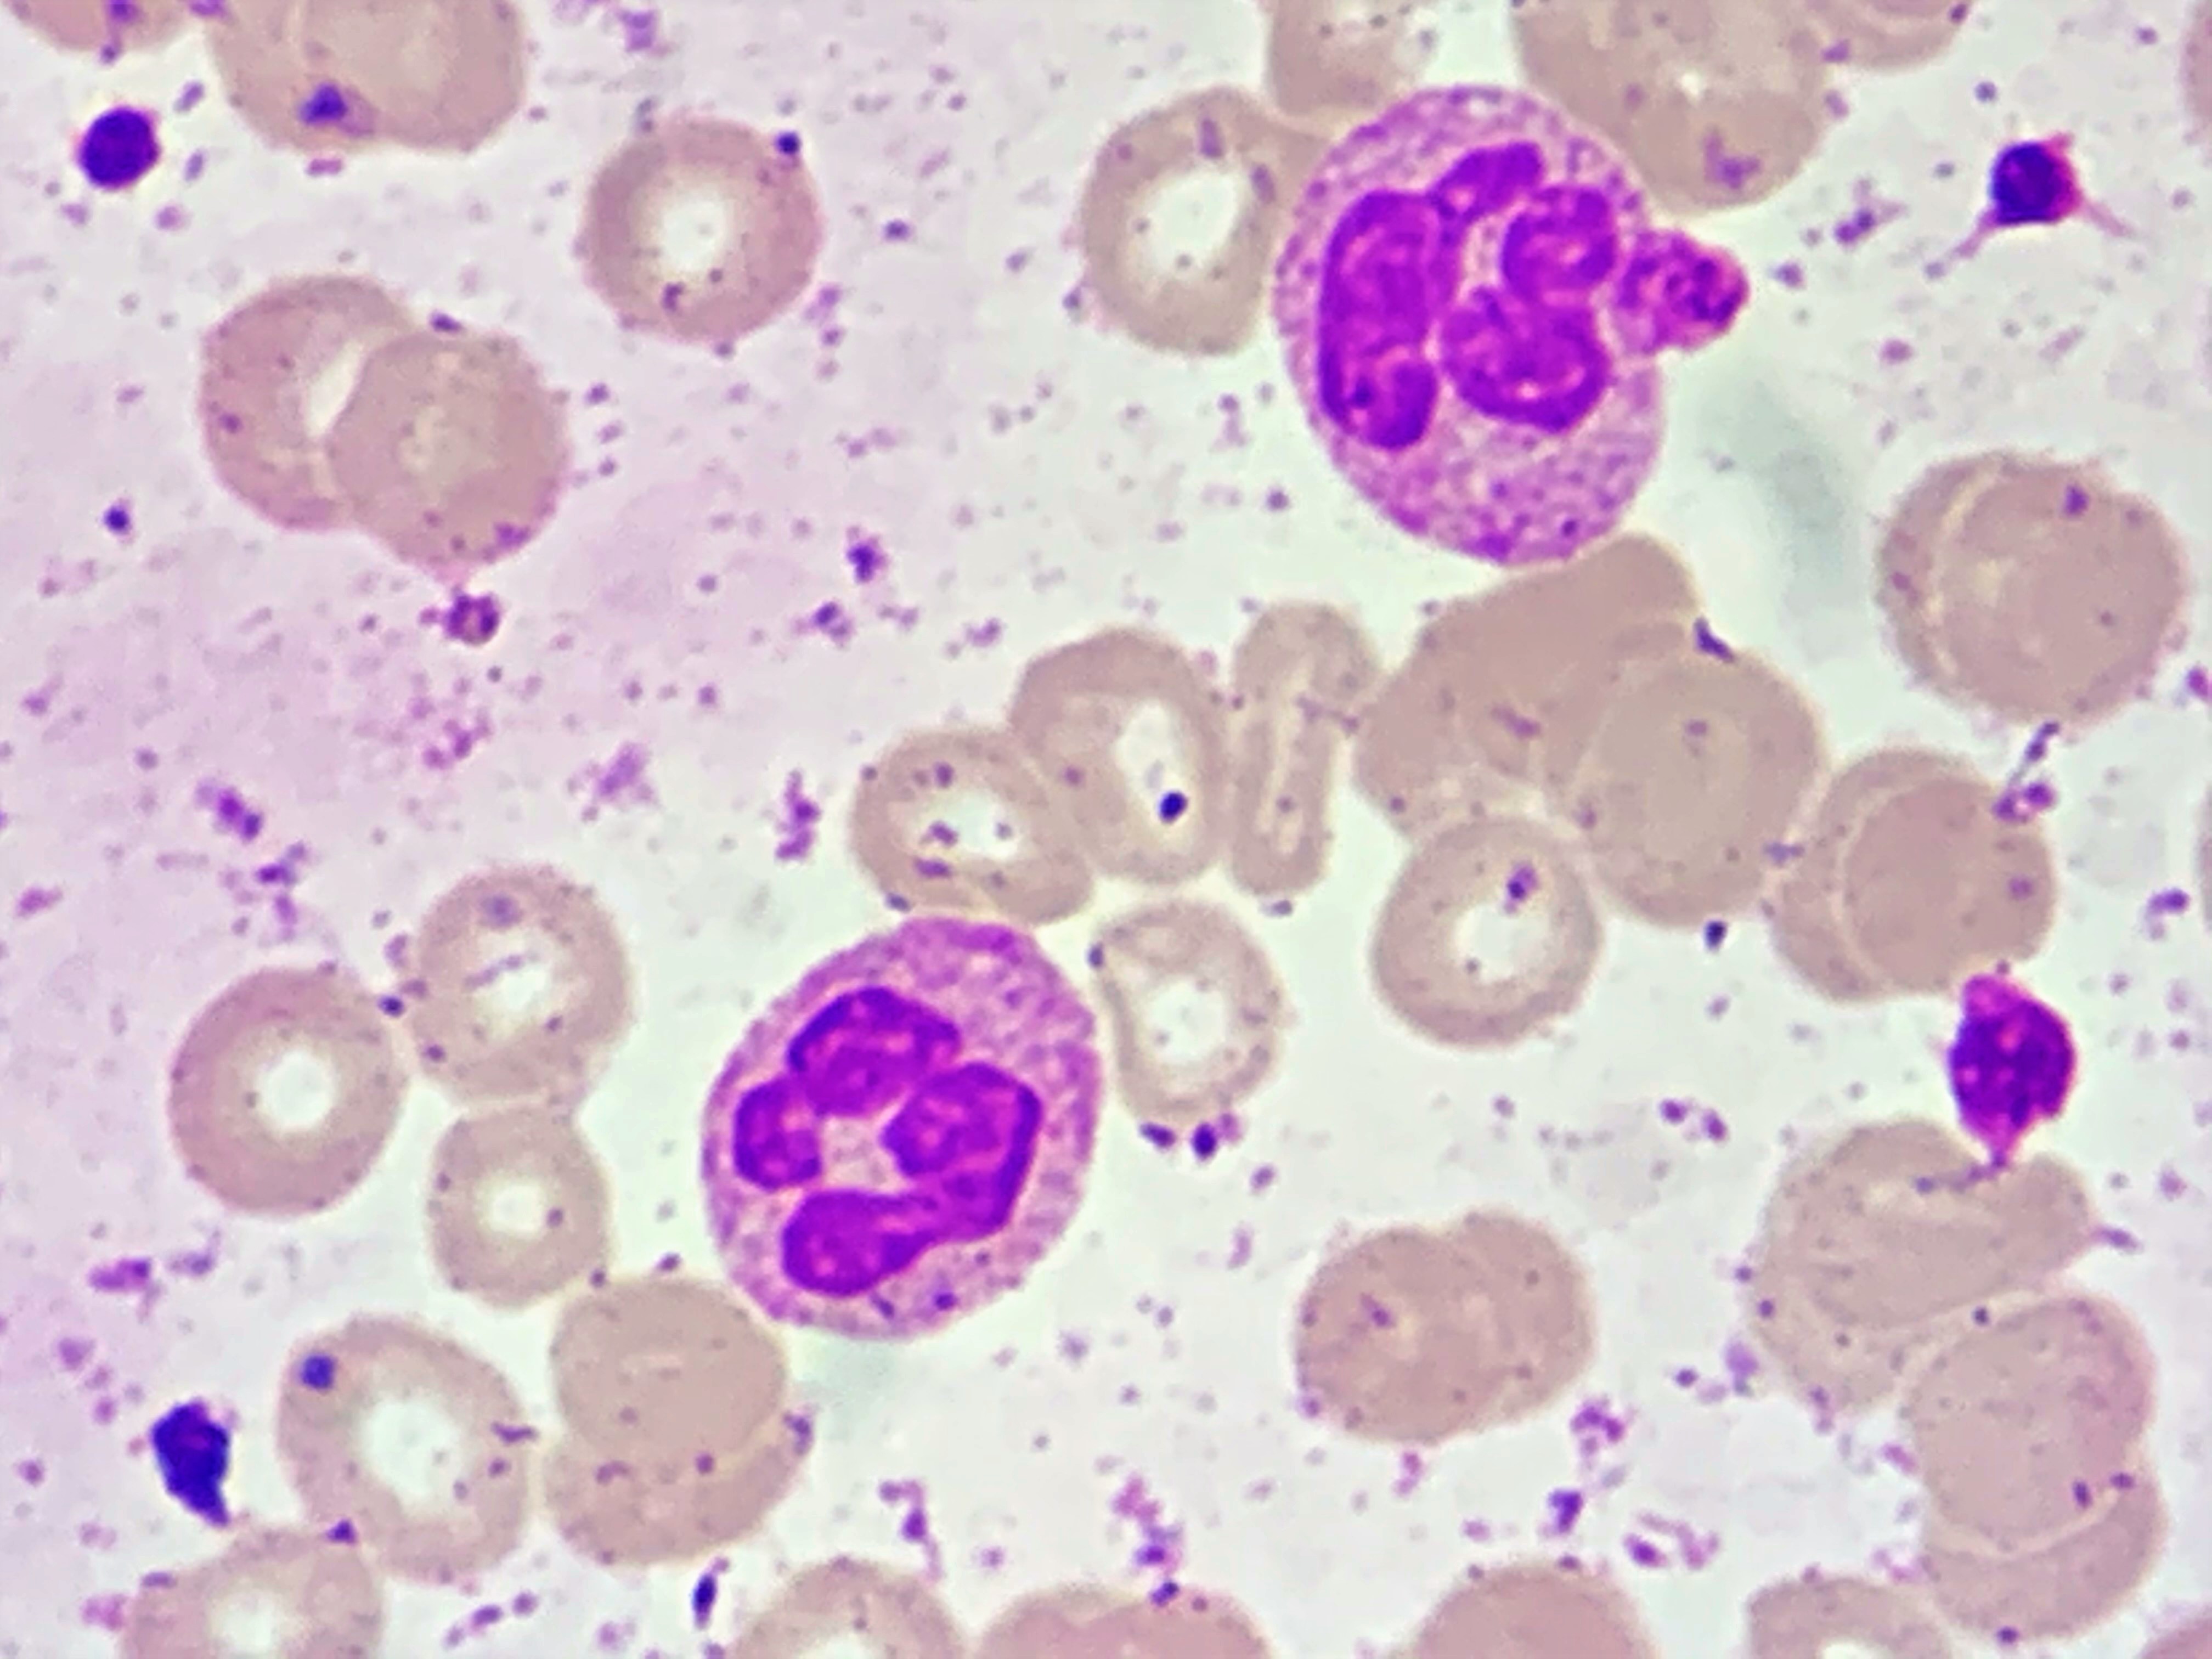
Cell type: NEUTROPHILS